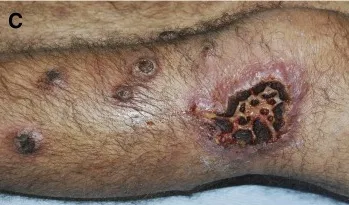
(A and B) More than 20 crusted and ulcerated lesions can be seen on the face, with involvement of the forehead, eyelid, nose, cheeks as well as the upper lip.
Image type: medical_photograph (skin_photograph)